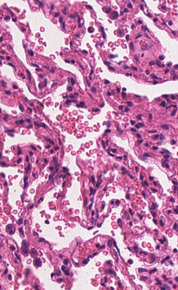
Tumor epithelial tissue: no
Tumor-associated stroma tissue: no
Normal tissue: yes